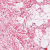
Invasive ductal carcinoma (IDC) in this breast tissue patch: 0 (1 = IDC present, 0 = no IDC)